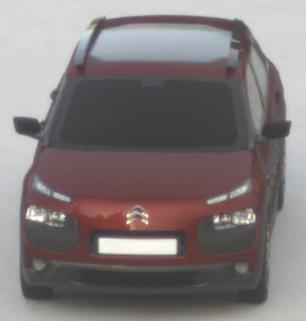
Make: Citroen
Model: C4 Cactus PureTech 75
Detailed model: C4 Cactus
Model produced from: 2014/09
Model produced until: 2015/03
Doors: 5
Color: red
Road condition: dry road
Daytime: morning or afternoon
Contrast: low contrast